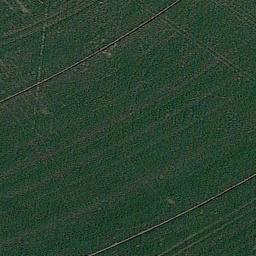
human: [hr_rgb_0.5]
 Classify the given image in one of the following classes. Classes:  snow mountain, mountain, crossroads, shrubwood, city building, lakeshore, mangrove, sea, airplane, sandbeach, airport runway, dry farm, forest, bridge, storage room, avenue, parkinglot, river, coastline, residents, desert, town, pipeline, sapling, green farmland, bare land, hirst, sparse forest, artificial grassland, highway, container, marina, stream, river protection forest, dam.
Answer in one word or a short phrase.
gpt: artificial grassland